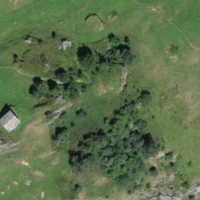
EUNIS habitat code: 24
Species observed at this site:
Tussilago farfara